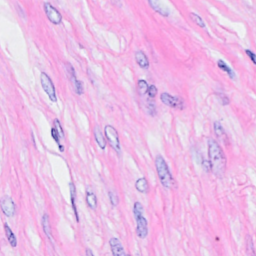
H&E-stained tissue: Breast